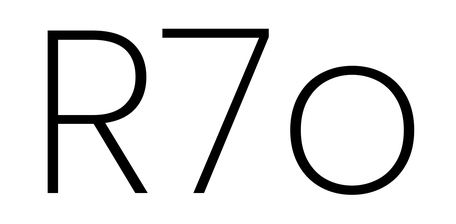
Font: Poppins-ExtraLight